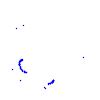
Particle: proton